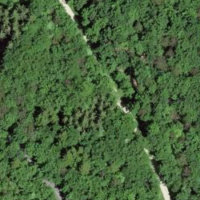
EUNIS habitat code: 41
Species observed at this site:
Cardamine heptaphylla